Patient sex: M
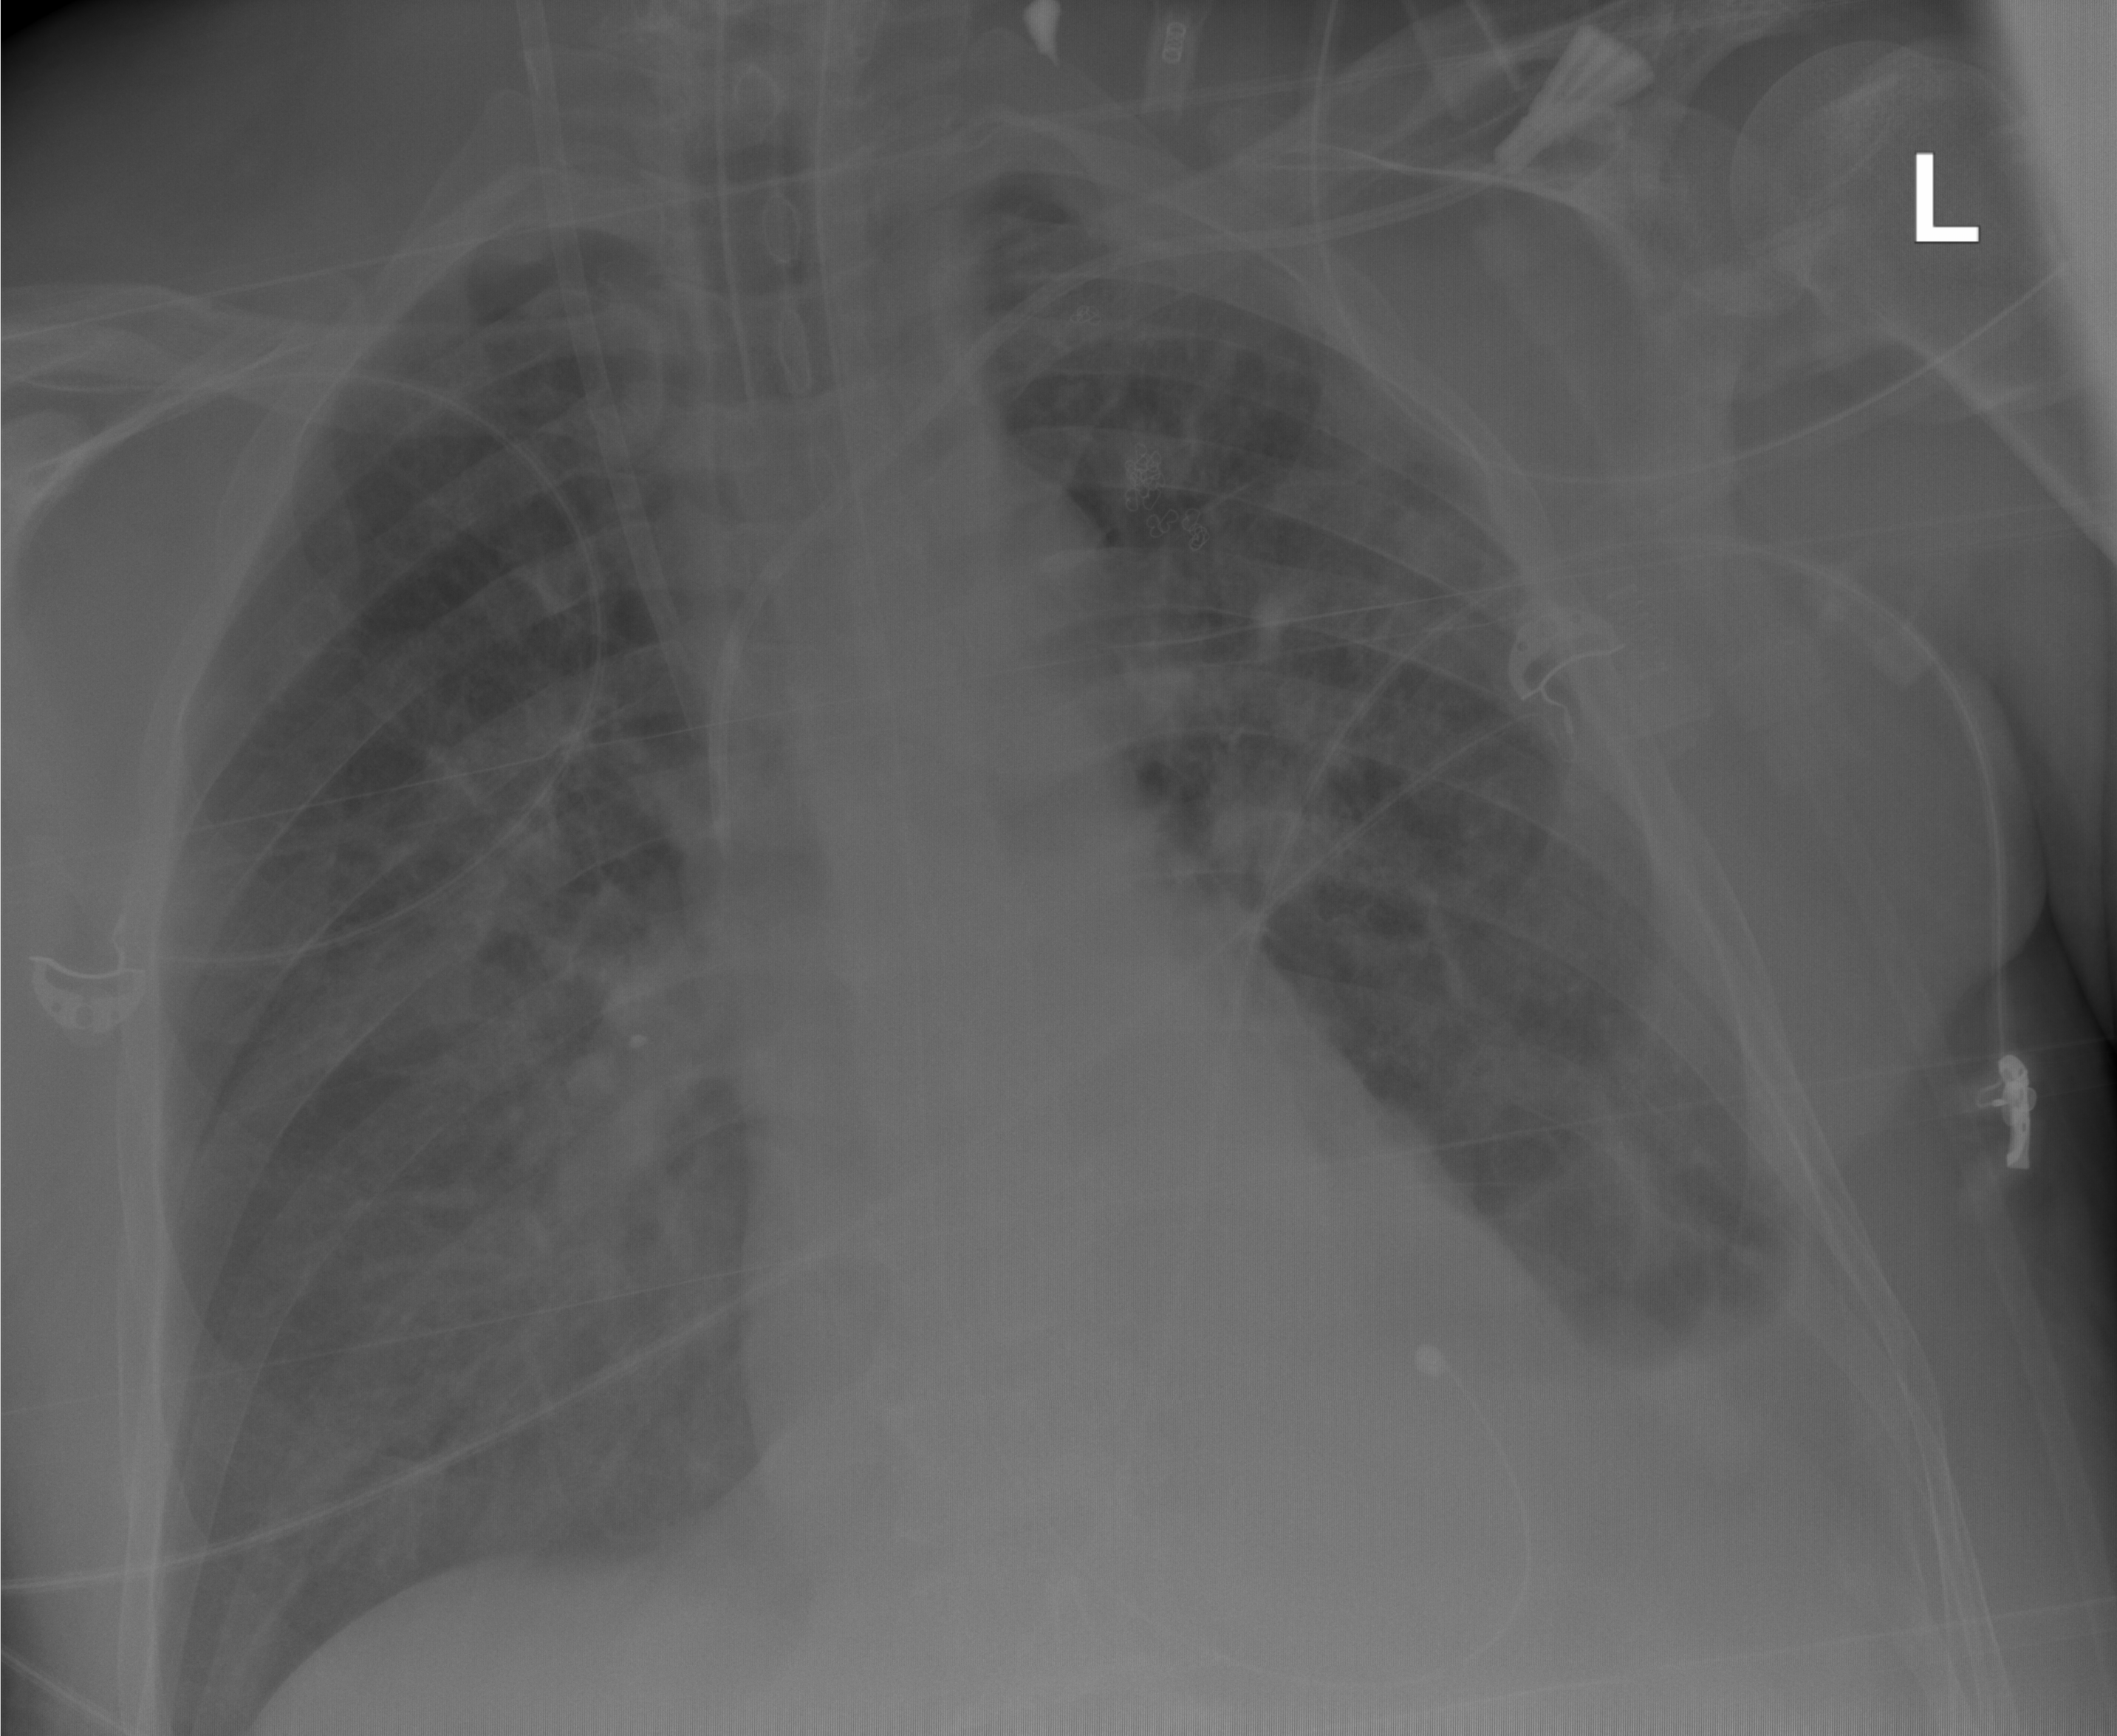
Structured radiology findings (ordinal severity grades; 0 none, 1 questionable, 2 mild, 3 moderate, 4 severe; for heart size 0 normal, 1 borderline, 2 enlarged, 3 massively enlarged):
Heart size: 0
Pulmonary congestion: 2
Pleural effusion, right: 0
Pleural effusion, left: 2
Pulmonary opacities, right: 2
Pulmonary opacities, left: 3
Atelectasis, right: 2
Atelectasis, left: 2